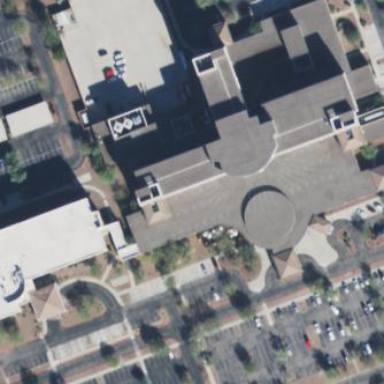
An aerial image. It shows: Healthcare facility identified as hospital.